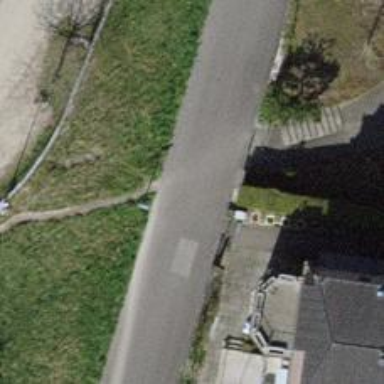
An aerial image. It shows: Set of steps on the road.